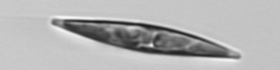
Label: Pleurosigma